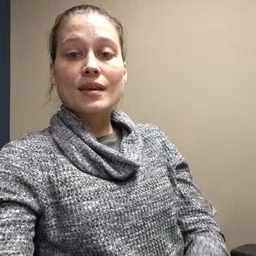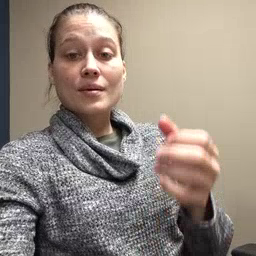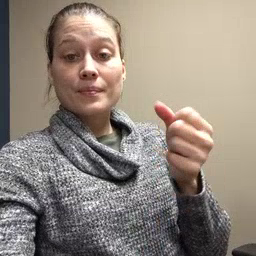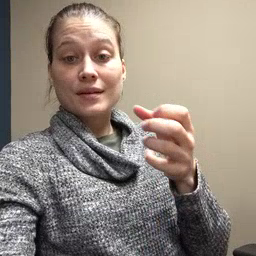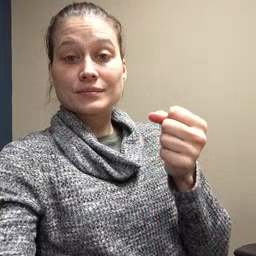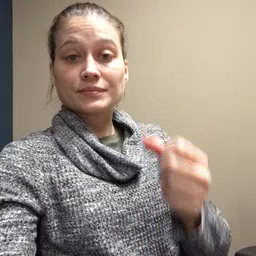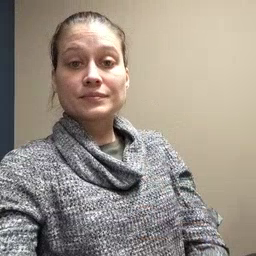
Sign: milk